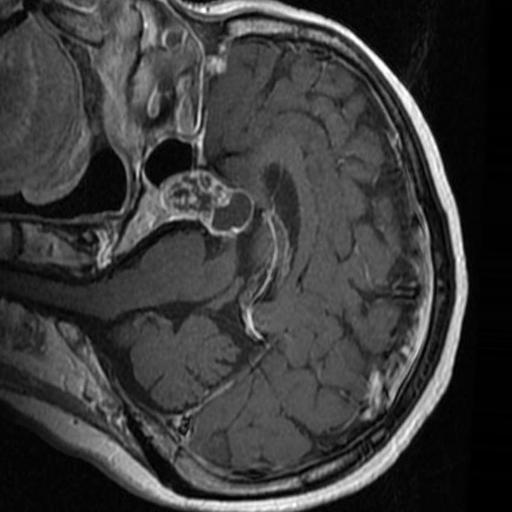
Label: brain_tumor